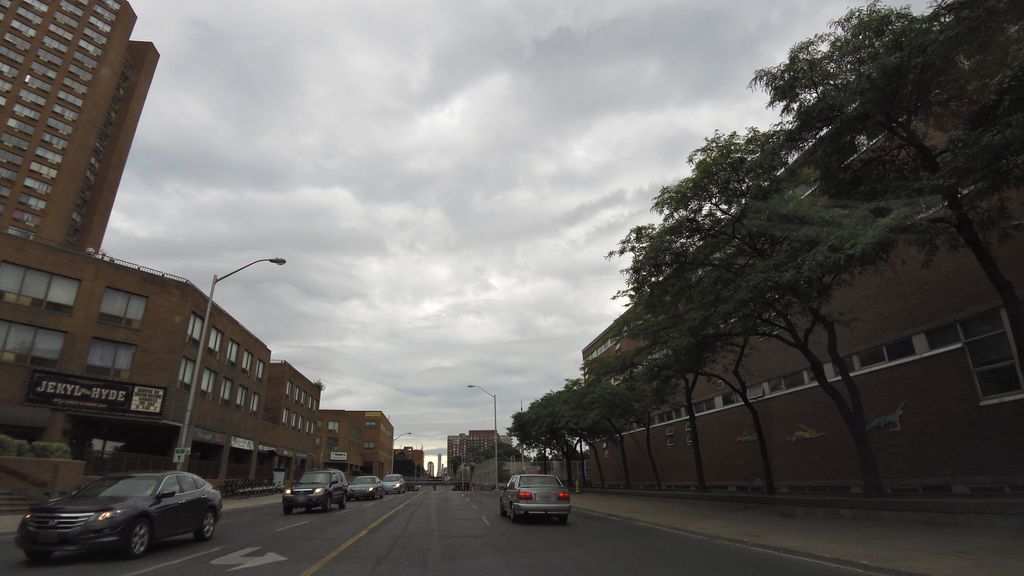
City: toronto